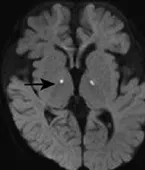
Brain magnetic resonance imaging. (b)
A symmetric point-like lamellar high signal in the posterior limb of the internal capsule on DWI sequences.
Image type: radiology (mri)